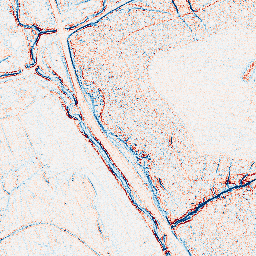
Category: classical
Decomposition family: uniform
Decomposition parameters: size: 3
Upsampling method: cubic_catmull_rom
Upsampling parameters: scale: 8
Upsampling scale: 8